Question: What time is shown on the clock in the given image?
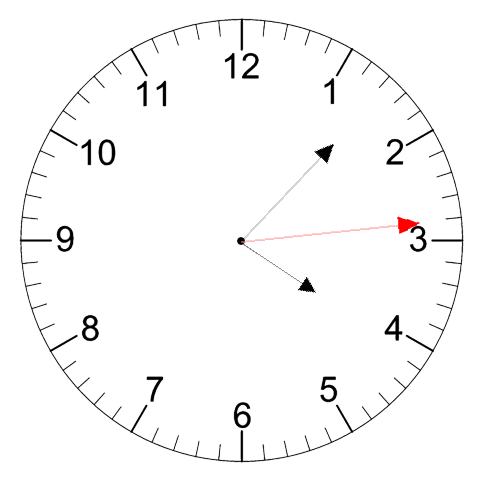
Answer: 04:07:14